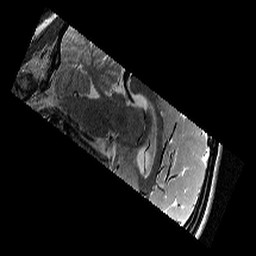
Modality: T2w
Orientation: sagittal
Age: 12
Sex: female
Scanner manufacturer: siemens
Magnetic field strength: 3 T
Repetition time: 9.23 s
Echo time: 0.067 s